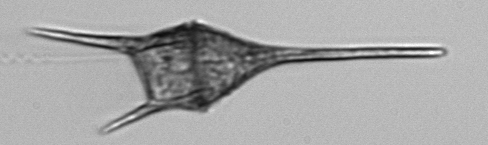
Label: Tripos_lineatus